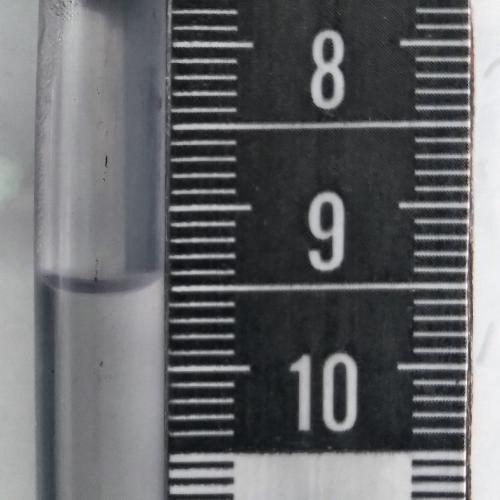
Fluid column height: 9.5 cm